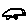
Label: car